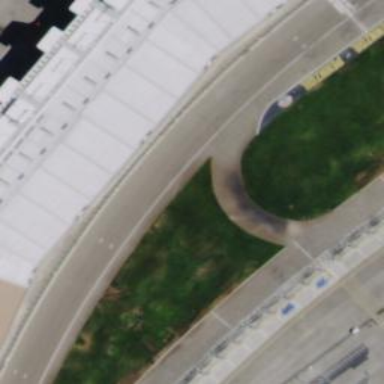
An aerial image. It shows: Motor sport raceway.